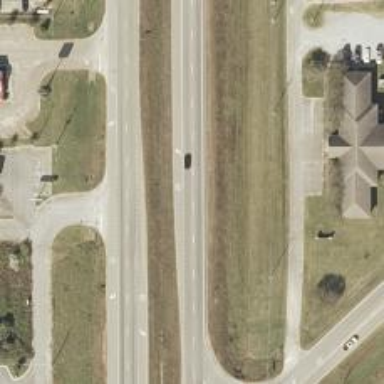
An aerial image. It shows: Trunk expressway with asphalt surface. It is dual carriageway.